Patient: sex M, age 43
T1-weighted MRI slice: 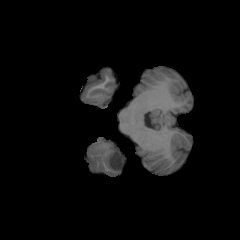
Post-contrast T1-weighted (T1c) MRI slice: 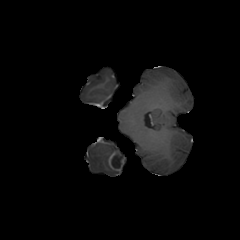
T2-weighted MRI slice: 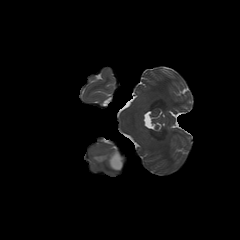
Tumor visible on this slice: yes
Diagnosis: Glioblastoma, IDH-wildtype
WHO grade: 4